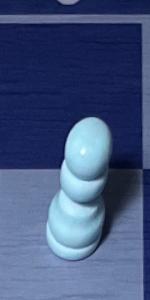
Label: Pawn_White